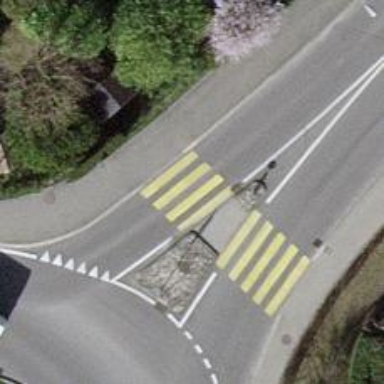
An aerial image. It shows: Uncontrolled crossing on the road.